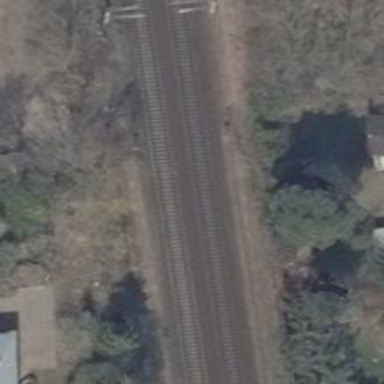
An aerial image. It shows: Railway signal.